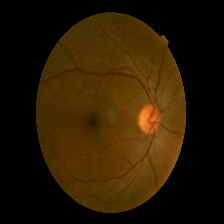
Diabetic retinopathy grade: Mild